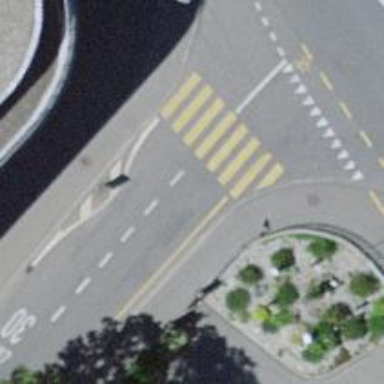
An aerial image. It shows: Uncontrolled road crossing.